Question: I'm trying to embed a video in powerpoint 2010 to autoplay when I get to that slide (ideal).
OR... if that doesn't work I'd like to hyperlink an image in my presentation to the video... and when I click on it, it autoplays (meaning, I don't have to click the play button).
I followed this tutorial: <URL>
On vimeo, I copied and pasted this provided iFrame code into my presentation:
'''
<iframe src="http://player.vimeo.com/video/20241459?badge=0" width="500" height="375" frameborder="0" webkitAllowFullScreen mozallowfullscreen allowFullScreen></iframe>
<p><a href="http://vimeo.com/20241459">Rick Astley - Never gonna give you up</a> from <a href="http://vimeo.com/zunebock">zunebock</a> on <a href="http://vimeo.com">Vimeo</a>.</p>
'''
But it threw this error... I don't see how this is possible because I copied and pasted the embed code.
'''
Powerpoint cannot insert video from this embed code. Verify that the embed code is correct, and then try again.
'''
Here's an image:

1) why wouldn't powerpoint be accepting that given embed code?
2) If it just won't work... how do I start a vimeo video automatically on page load?
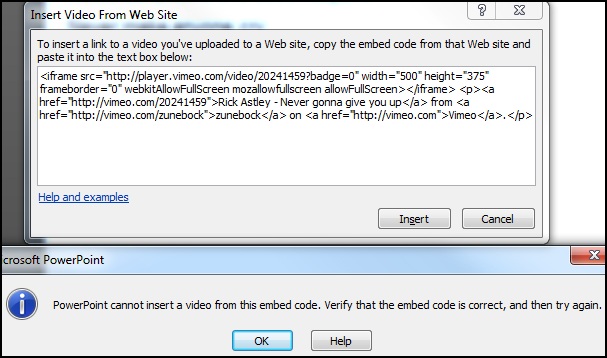
Answer: Vimeo's code uses an iframe, which won't work; it sort of expects you to play the video back in a browser, not PPT. It even mentions on the site right beneath the embed code that it's intended for iphones and such.
If you use, say, YouTube instead, PPT's help points out that you need to use the Old Embed code option, which gives you something like this:
'''
<object width="420" height="315"><param name="movie" value="http://www.youtube.com/v/Q7vsoVR5NX4?version=3&amp;hl=en_US"></param><param name="allowFullScreen" value="true"></param><param name="allowscriptaccess" value="always"></param><embed src="http://www.youtube.com/v/Q7vsoVR5NX4?version=3&amp;hl=en_US" type="application/x-shockwave-flash" width="420" height="315" allowscriptaccess="always" allowfullscreen="true"></embed></object>
'''
Next problem: The video doesn't play automatically and since it's an object (ie, a "thing" that PPT has no idea about other than to let it do whatever it's going to do), you can't force it to play (other than perhaps with code).
And finally, the site that hosts the video may restrict your ability to play it w/in PPT. I tried a couple of YouTube vids in testing this; neither would play w/in ppt due to copyright restrictions.